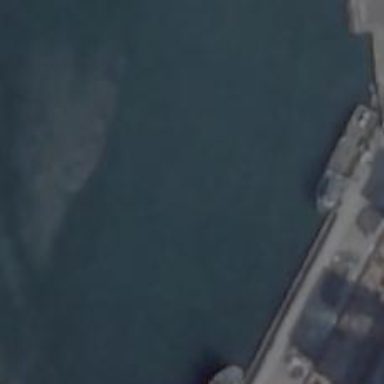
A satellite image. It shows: Man-made pier.